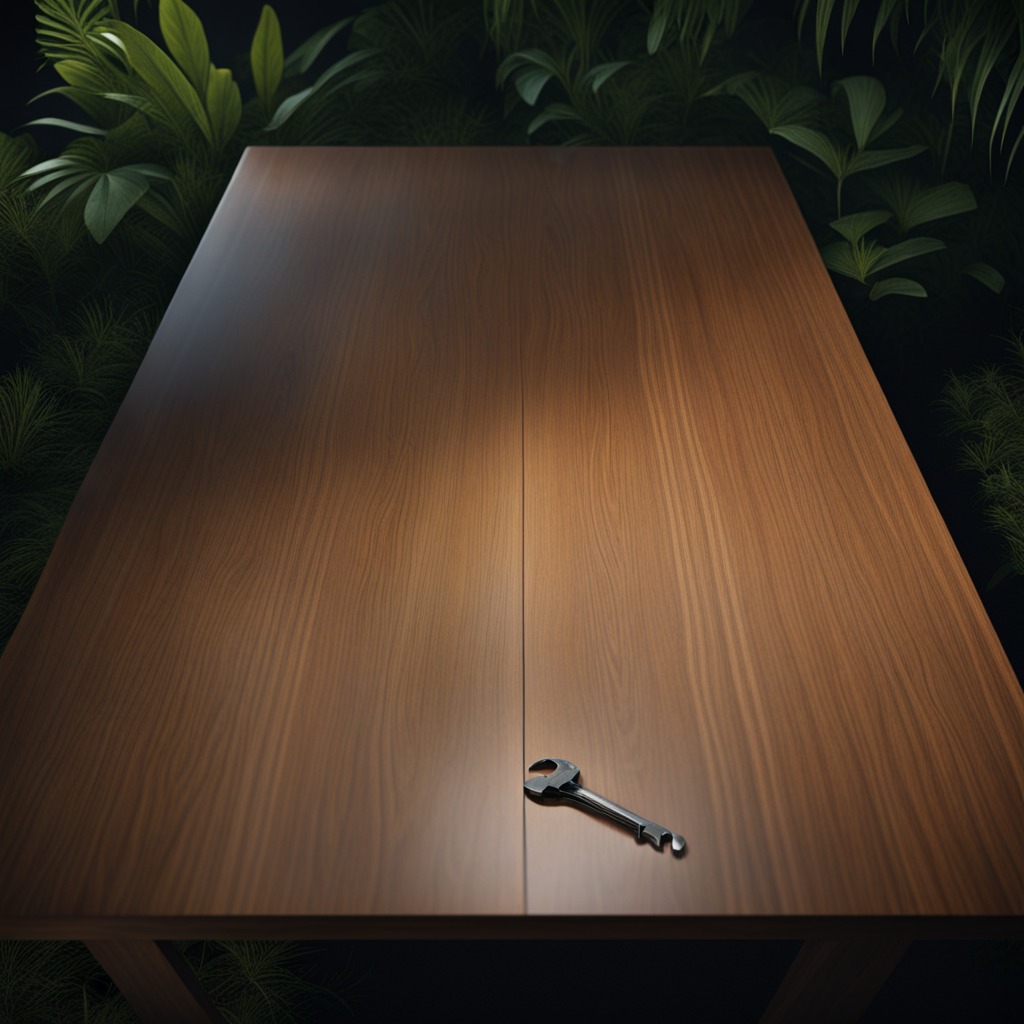
A wrench lies on a wooden table inside a jungle field workshop tent at night.